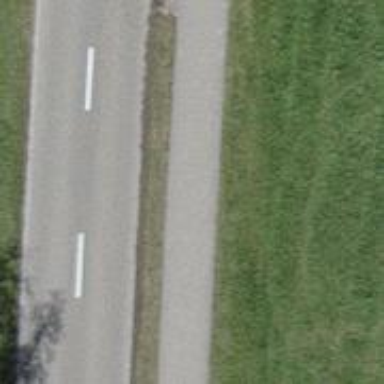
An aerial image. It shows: Cycleway.